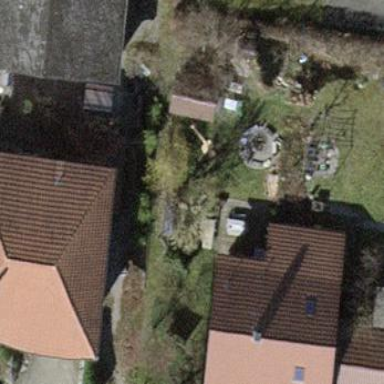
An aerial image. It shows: Detached building with gabled roof made of roof tiles.